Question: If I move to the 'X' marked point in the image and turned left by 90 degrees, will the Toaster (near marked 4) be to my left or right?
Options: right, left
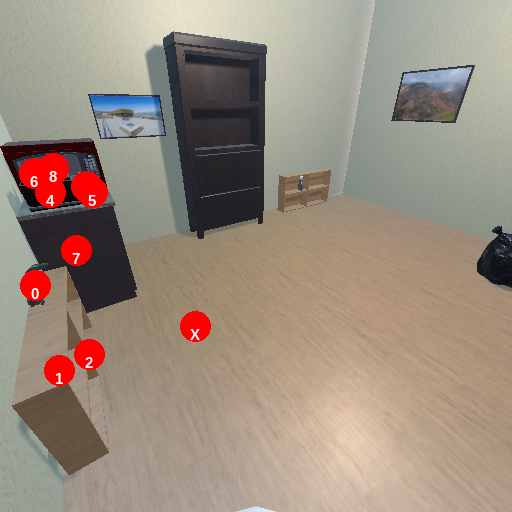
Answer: right